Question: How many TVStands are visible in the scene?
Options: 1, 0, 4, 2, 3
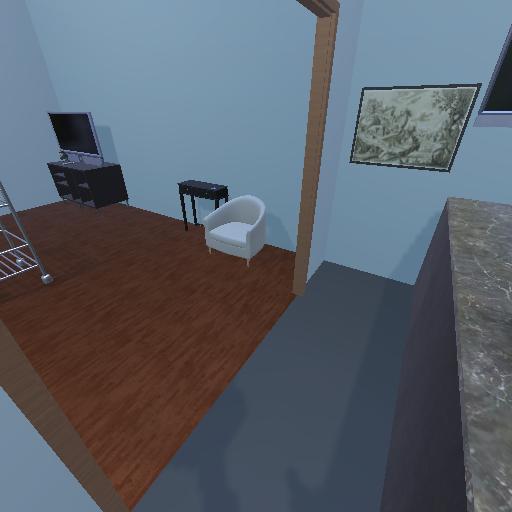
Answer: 1